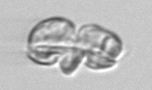
Label: Karenia